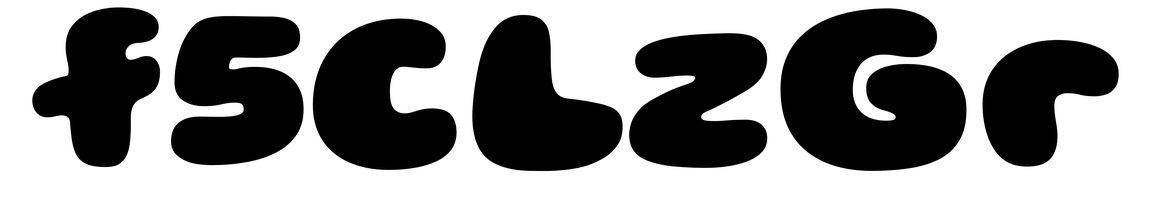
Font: Gluten_Black